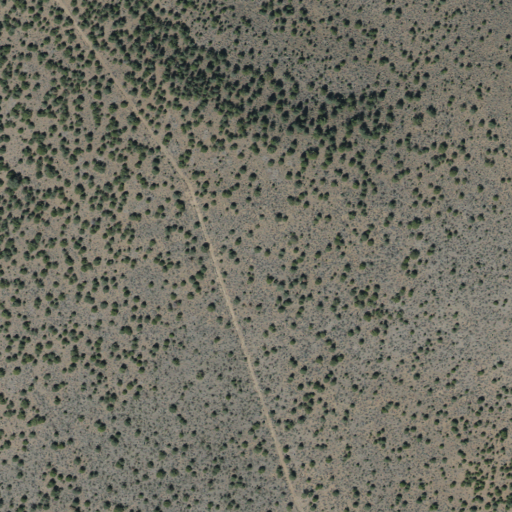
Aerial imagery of ridge(s) in Utah named Panaca Ridge containing shrub and evergreen forest